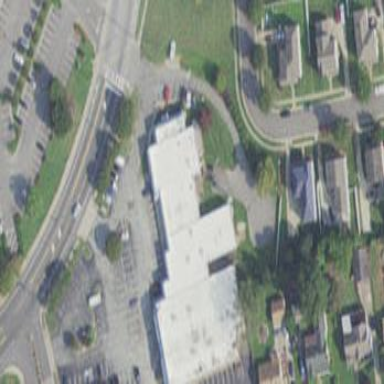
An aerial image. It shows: Commercial building.